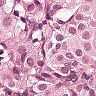
Metastatic tissue present: yes